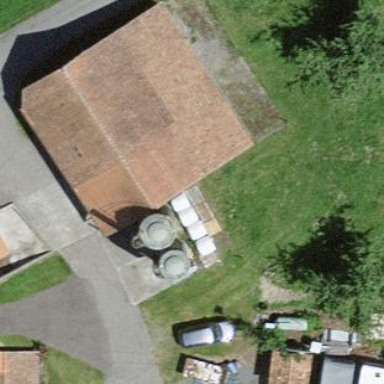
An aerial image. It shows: Barn.